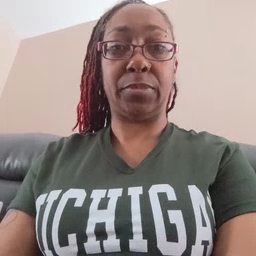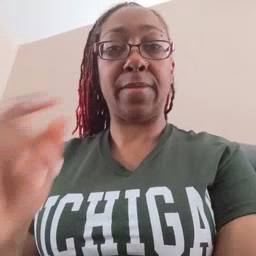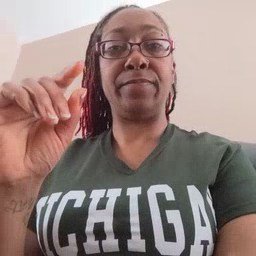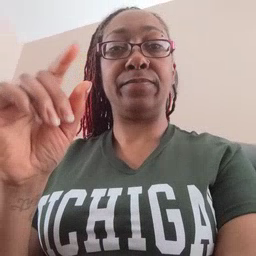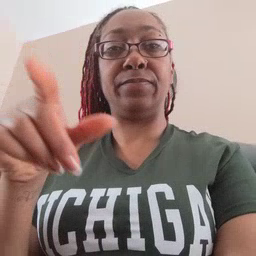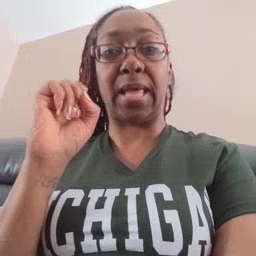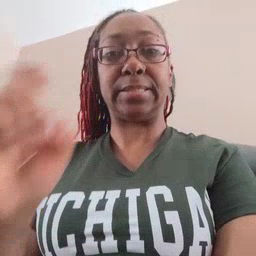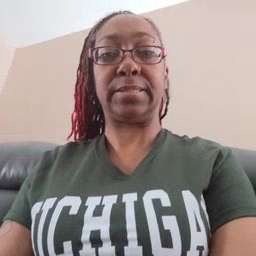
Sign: fast